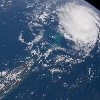
Label: cloud